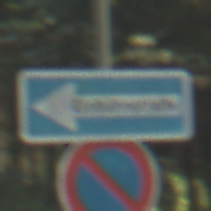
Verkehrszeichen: EinbahnstrasseLinksweisend
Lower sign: EingeschraenktesHalteverbot
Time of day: MorningAfternoon
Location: Outdoor (Nature)
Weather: Clear
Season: NotSpecified
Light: Natural